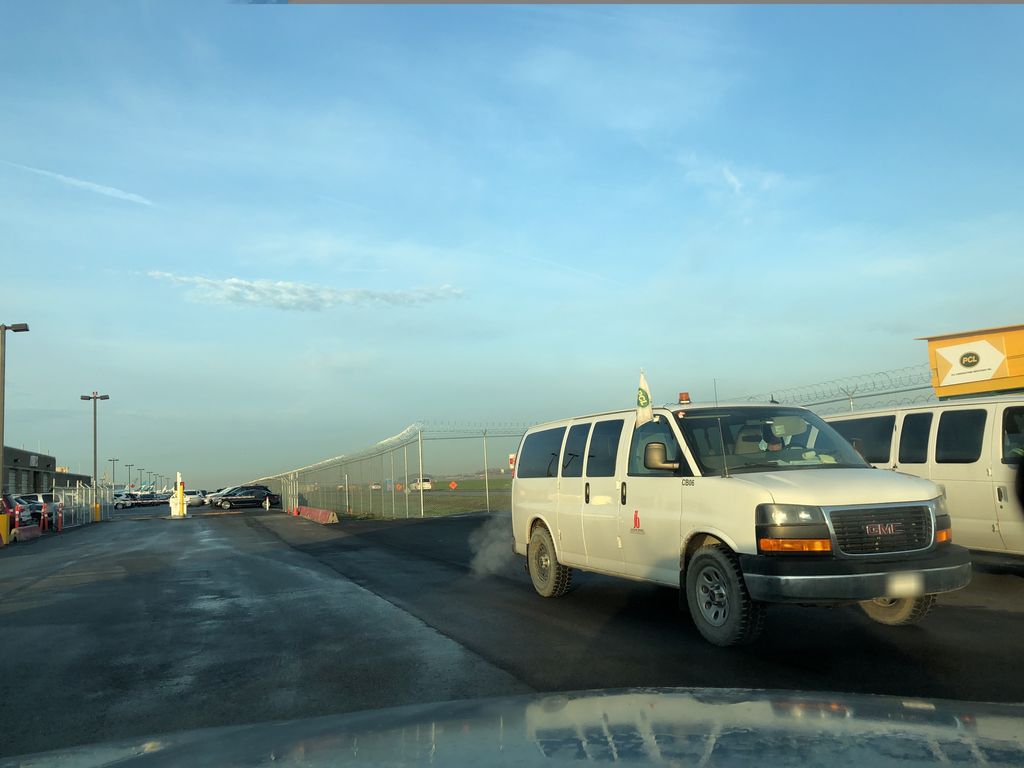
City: vancouver